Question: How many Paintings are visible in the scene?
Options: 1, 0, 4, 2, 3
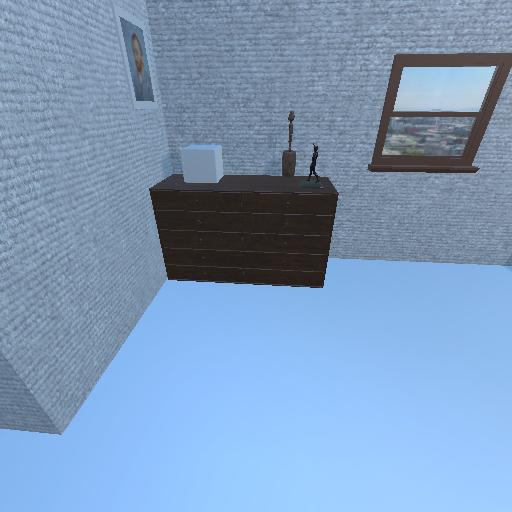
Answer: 1